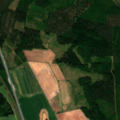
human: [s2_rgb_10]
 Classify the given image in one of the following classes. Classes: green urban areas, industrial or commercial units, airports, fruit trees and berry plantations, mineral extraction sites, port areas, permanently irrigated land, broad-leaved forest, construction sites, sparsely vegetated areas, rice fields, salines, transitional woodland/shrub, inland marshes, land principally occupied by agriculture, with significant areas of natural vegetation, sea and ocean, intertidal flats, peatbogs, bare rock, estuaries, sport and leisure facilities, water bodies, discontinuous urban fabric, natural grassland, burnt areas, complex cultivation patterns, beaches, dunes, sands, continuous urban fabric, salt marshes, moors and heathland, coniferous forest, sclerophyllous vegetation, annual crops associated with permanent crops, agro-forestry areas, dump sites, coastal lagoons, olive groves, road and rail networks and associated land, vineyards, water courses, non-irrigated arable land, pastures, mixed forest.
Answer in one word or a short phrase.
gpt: non-irrigated arable land, broad-leaved forest, mixed forest, transitional woodland/shrub